Question: this is what I did so far:
1. I'm using LookupSPListItem to get the current listItem out of the currentList.
2. The Result value is of type DynamicValue.

So far so good.
But how do I ?
Unfortunately debugging my workflow doesn't work for some reasons... so I cannot have a look at the variable :(
I do not want to extract every single field on its own... that's too much work.
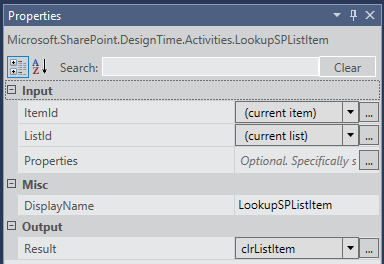
Answer: To access specific properties inside variable depends on the JSON structure it has parsed. But for example if you had something as below:
'''
{
"d" : {
"results" : [
{ "Title" : "Example1" },
{ "Title" : "Example2" }
]
}
}
'''
You can access those using the 'GetDynamicValueProperty' activity (type Microsoft.Activities.dynamicValue) with
'PropertyName' as '"d/results(1)/Title"'
'Source' as your dynamic variable
'Result' with the variable you want to save the output to.
With the above query it would return . In your case the result will be 1 element array, so you can query for example ID using